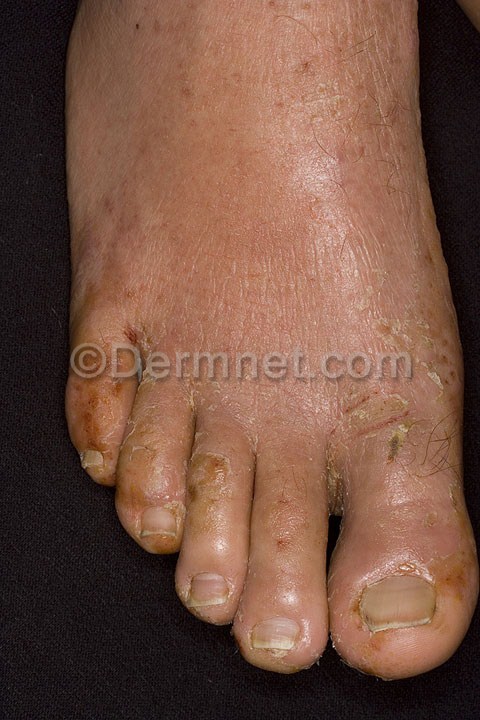
Disease: Eczema Photos